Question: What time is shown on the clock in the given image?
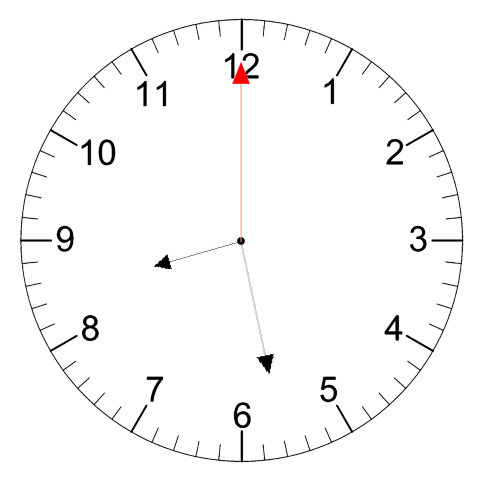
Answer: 08:28:00